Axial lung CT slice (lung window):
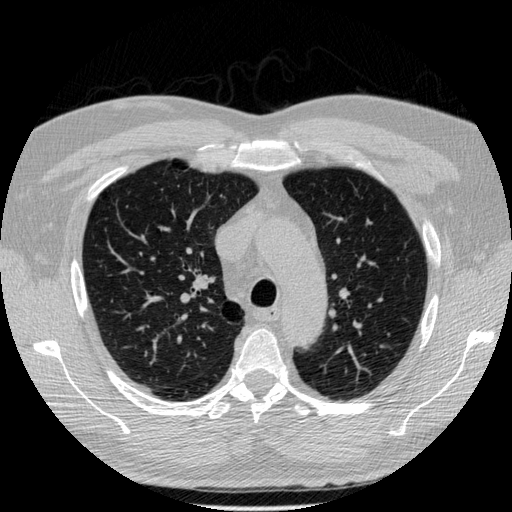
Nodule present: no